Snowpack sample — Rabbit Ears Pass, Jackson County, Colorado, USA (12/17/25, 1:08 PM MST)
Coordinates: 40.387, -106.625
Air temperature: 34 °F
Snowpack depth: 46 cm
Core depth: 20 cm
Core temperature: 24.8 °F
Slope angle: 6°, slope face: 165°
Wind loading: medium
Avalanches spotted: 0
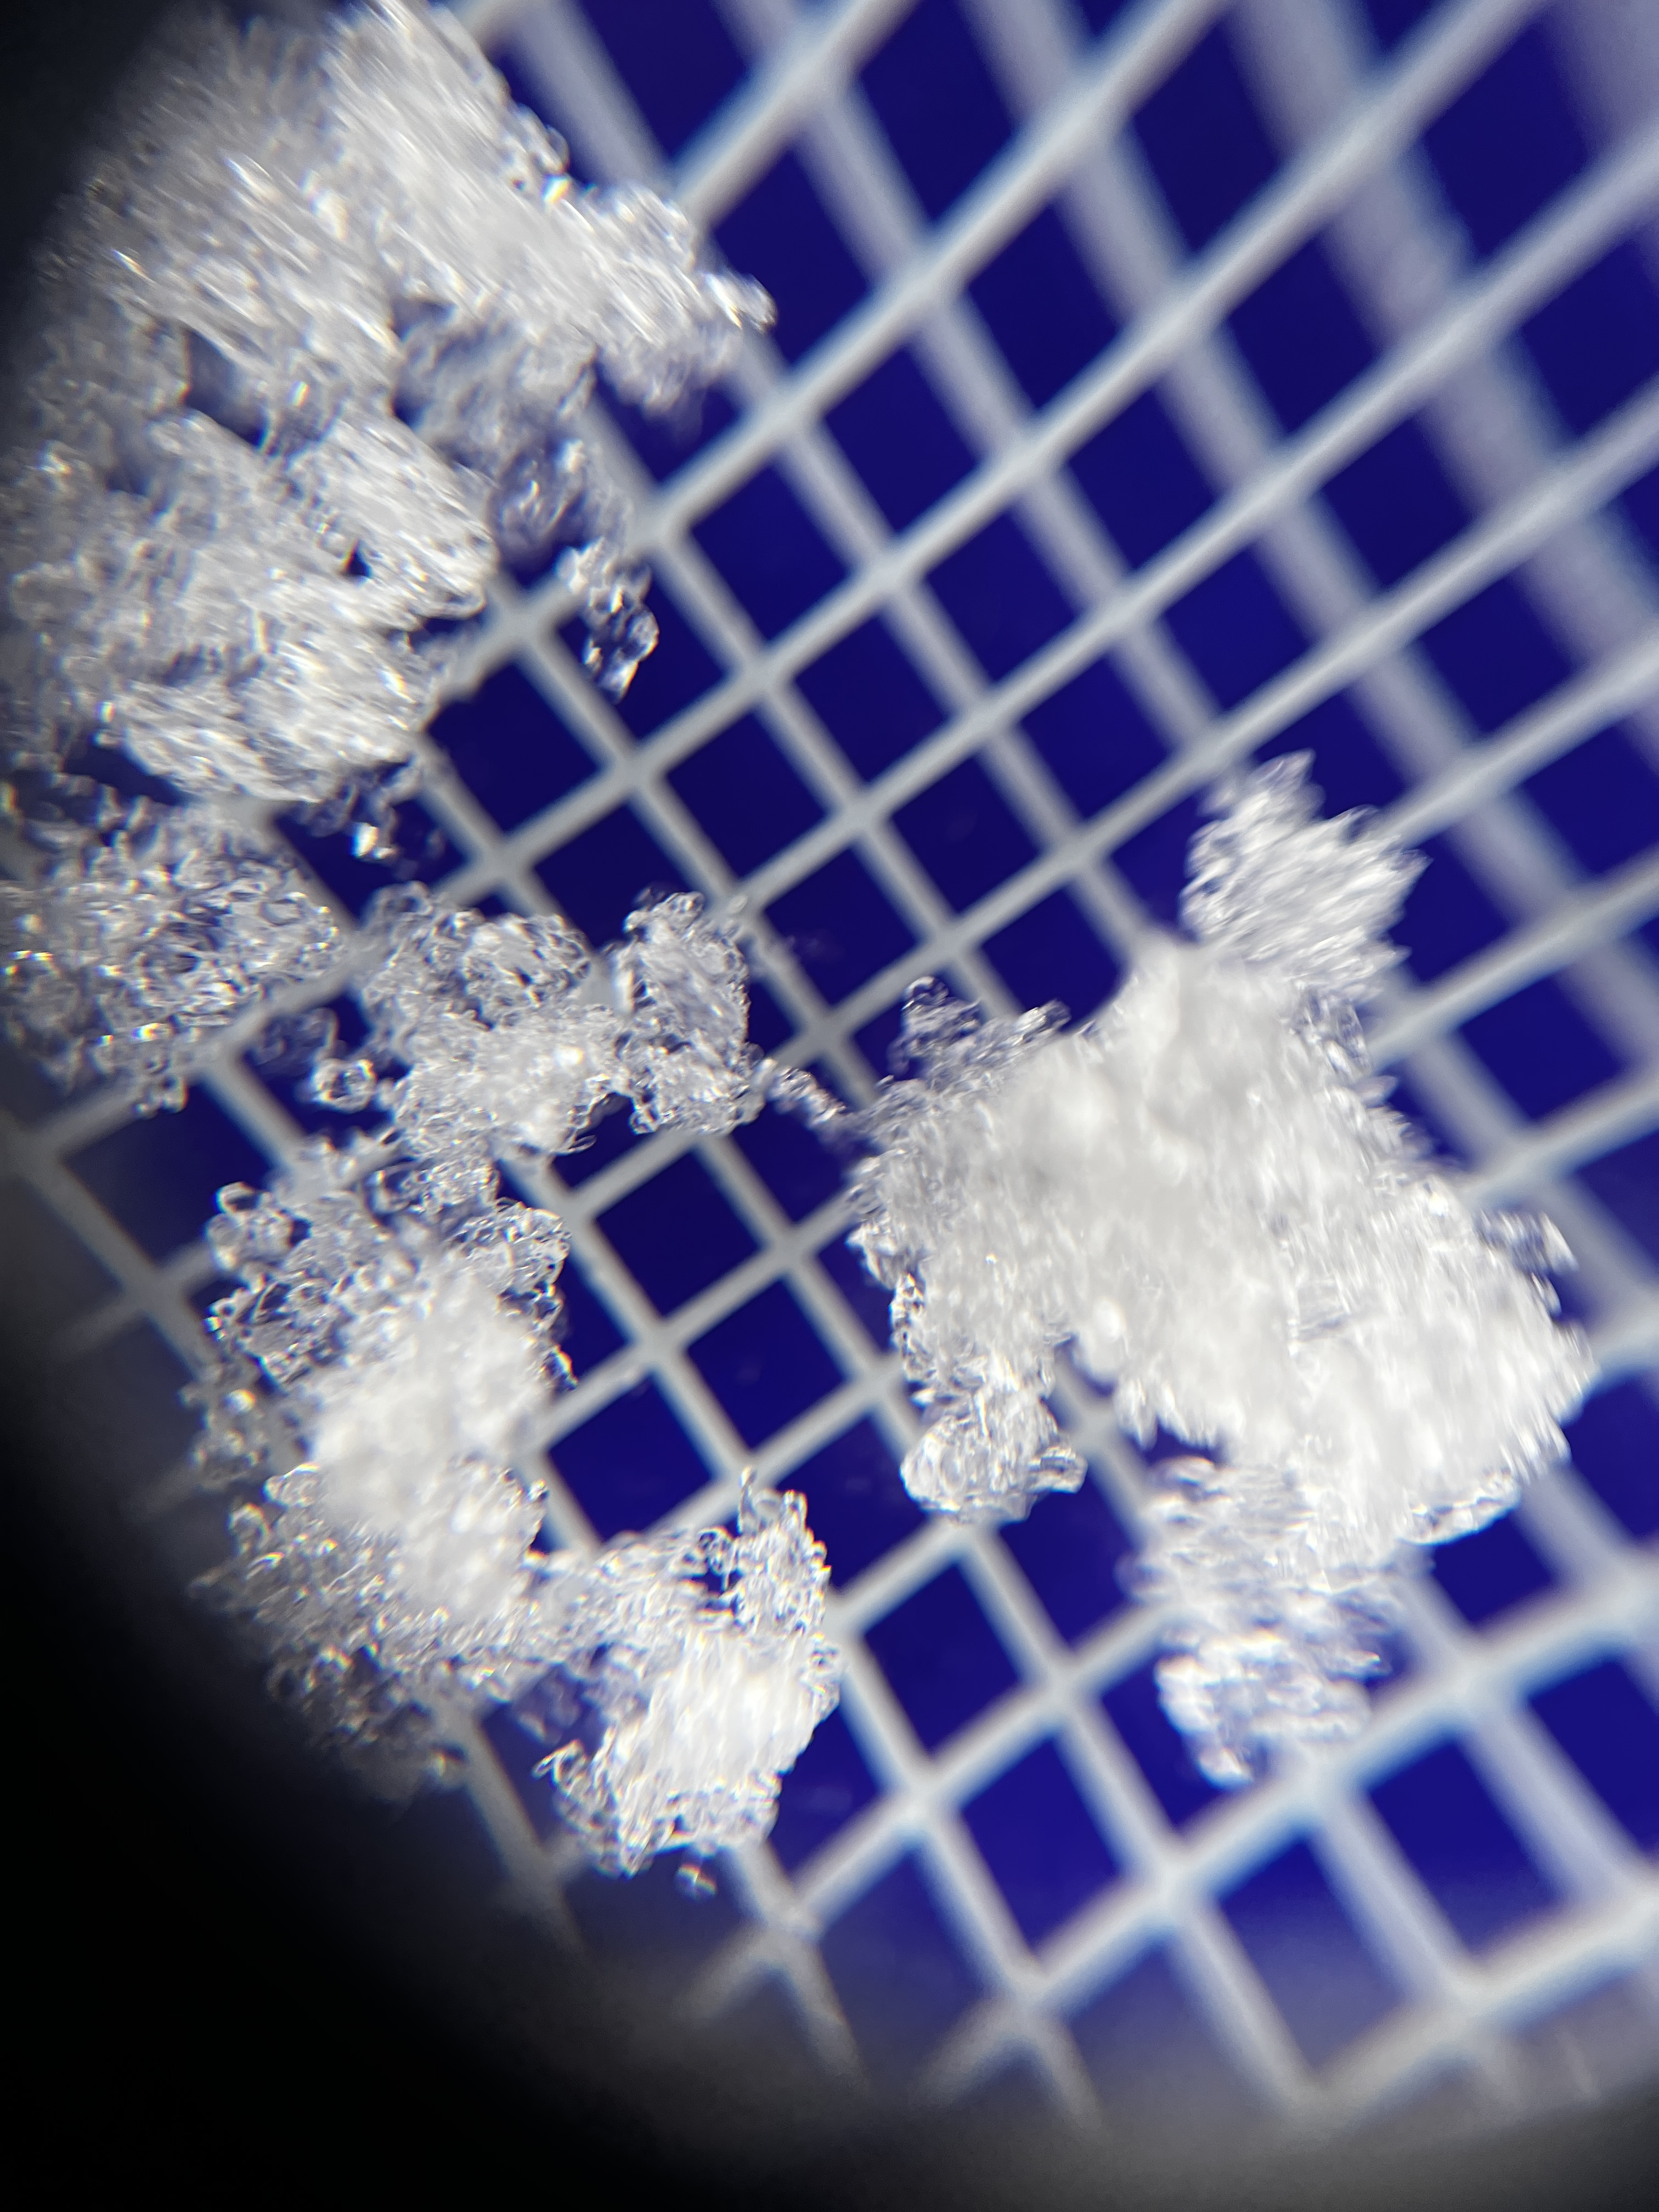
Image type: magnified_profile
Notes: No avalanches spotted nearby, although collected in a meadowy area with minimal risk on this face of the pass.